Field crop: tomato
Growth stage: 1
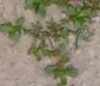
Species: portulaca